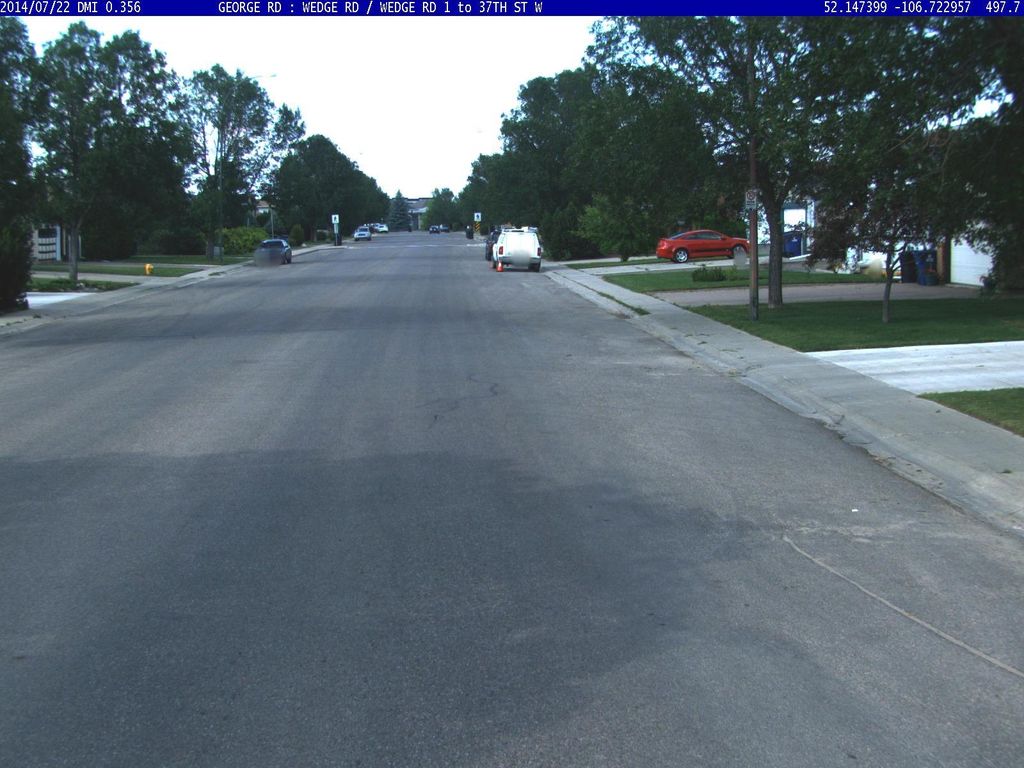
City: saskatoon